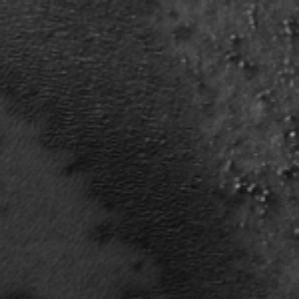
Label: frost